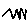
Label: zigzag